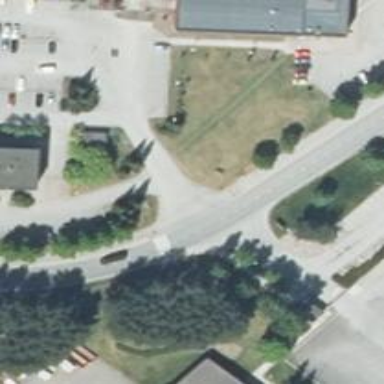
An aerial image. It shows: Footway crossing with marked asphalt surface.